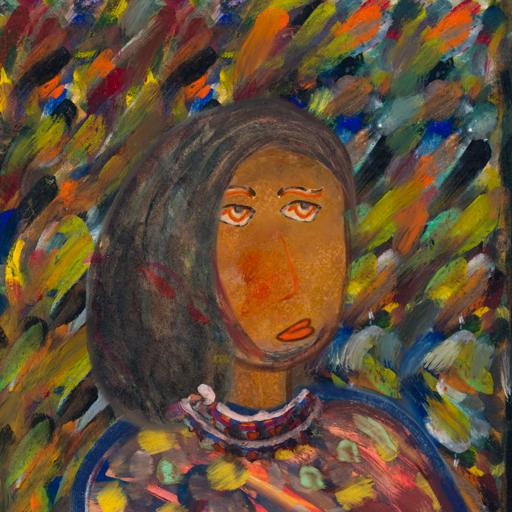
Background: An_Impression, Head And Neck Side: Pipe, Face Side: Experience, Bust: Mother_And_Son_Mother, Hair Side: Gypsy_Mother, Head Accessory: Blank, Second Necklace: Blank, Necklace: Hypocrite_1, Baby: Blank